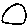
Label: circle